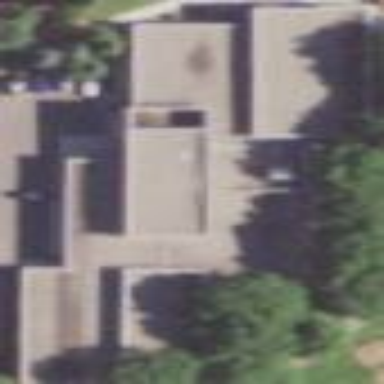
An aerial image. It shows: Police building.